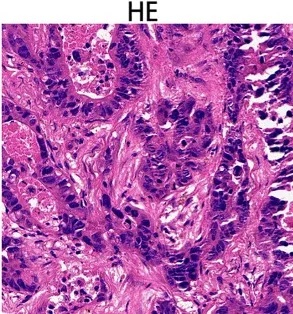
The pathological findings of lobar nodule in the left upper lung. (A) Hematoxylin and eosin staining showed disorganized glandulars structures resembling fetal lungs at 100x magnification.
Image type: pathology (h&e)